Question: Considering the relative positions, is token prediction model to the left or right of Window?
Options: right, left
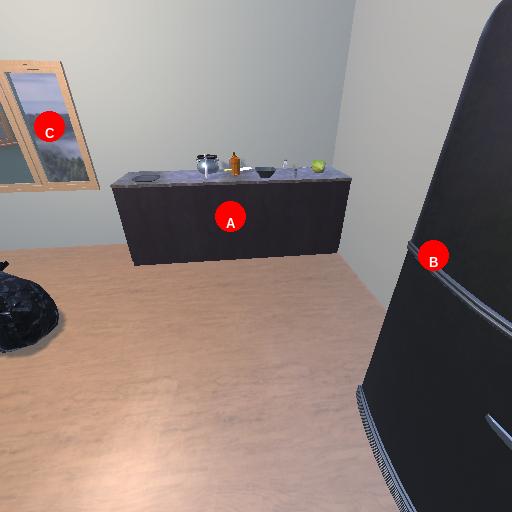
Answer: right